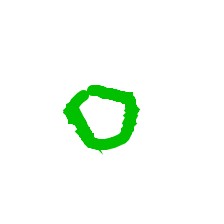
Shape: circle